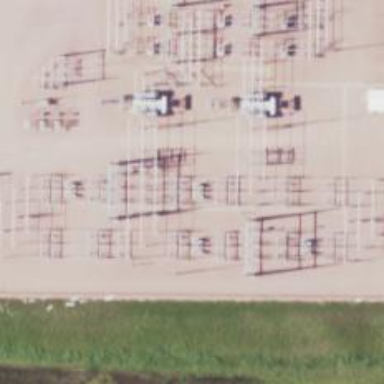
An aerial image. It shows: Switch used for power control.